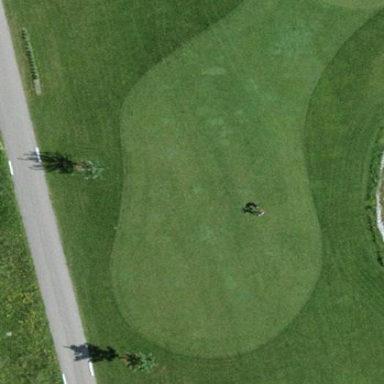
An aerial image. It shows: Scenic golf fairway.